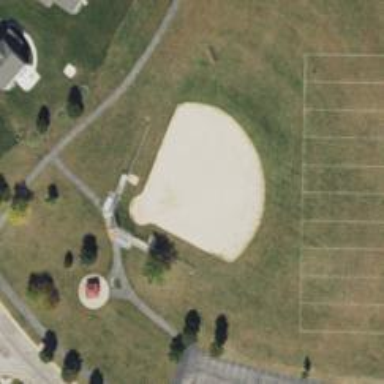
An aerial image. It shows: Baseball pitch for leisure land.